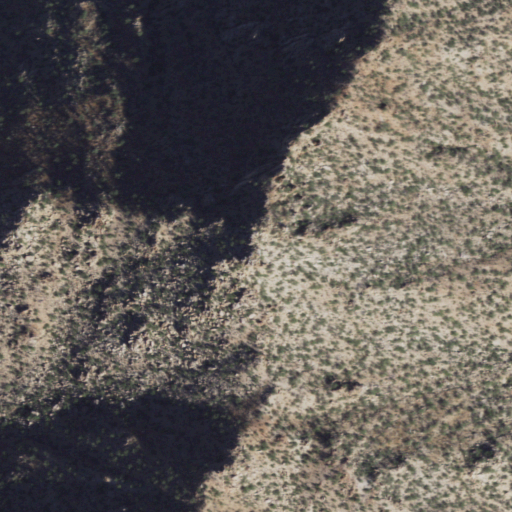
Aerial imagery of mountain in Arizona named Solo Peak containing only shrub